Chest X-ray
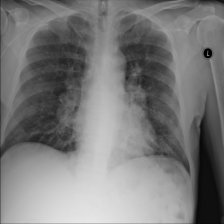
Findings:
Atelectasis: negative
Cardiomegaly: negative
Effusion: negative
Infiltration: positive
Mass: negative
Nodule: negative
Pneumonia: negative
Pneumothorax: negative
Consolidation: negative
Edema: positive
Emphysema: negative
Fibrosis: positive
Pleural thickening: negative
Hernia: negative